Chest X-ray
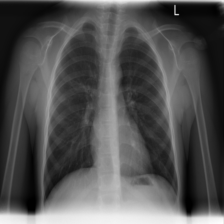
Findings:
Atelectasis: negative
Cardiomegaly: negative
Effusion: negative
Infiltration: positive
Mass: negative
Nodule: negative
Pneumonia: negative
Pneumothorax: negative
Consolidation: negative
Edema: negative
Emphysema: negative
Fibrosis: negative
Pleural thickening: negative
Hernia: negative